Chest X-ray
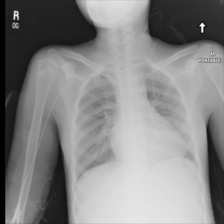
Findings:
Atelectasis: negative
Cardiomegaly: negative
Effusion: negative
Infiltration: negative
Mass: negative
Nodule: negative
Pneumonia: negative
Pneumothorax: negative
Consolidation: negative
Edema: negative
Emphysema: negative
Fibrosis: negative
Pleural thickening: negative
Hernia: negative